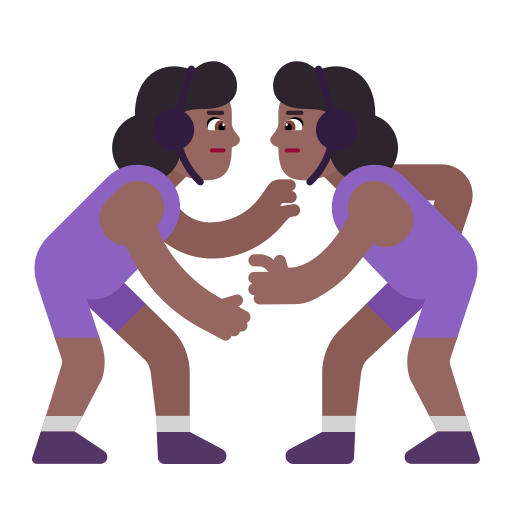
woman wrestling flat  dark